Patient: sex M, age 65
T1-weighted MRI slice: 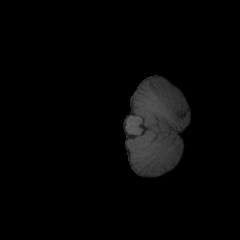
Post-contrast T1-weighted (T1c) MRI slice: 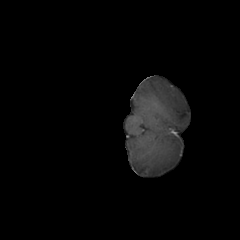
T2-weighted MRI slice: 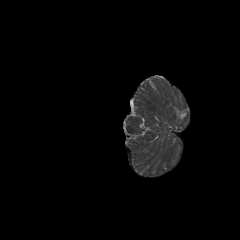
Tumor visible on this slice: no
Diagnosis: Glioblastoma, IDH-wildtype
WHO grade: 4